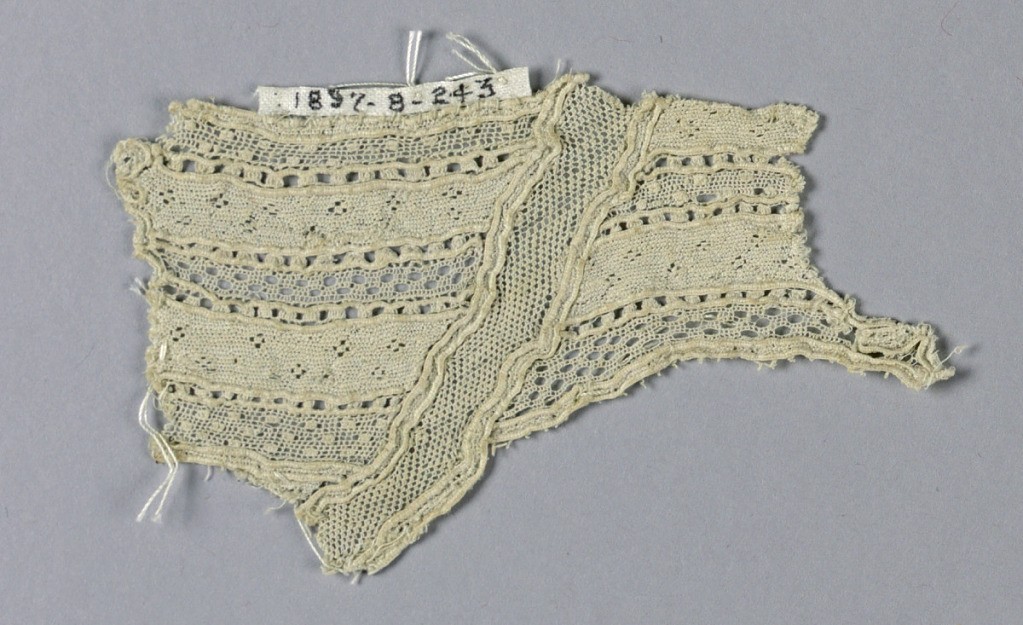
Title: Fragment
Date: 18th century
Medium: linen Technique: needle lace
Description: Fragment of Argentan lace cut away from its ground. Horizontal stripes are crossed by one diagonal line.